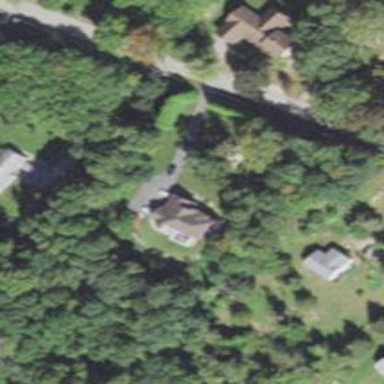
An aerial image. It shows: Residential driveway.